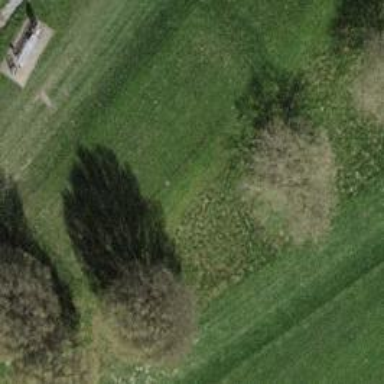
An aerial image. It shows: Grassy area designated as golf tee.